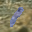
Label: 1